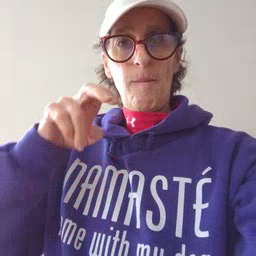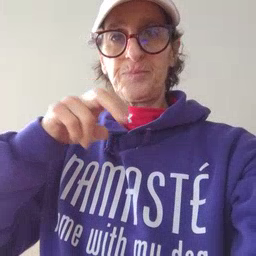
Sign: chair